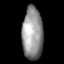
Tissue: lung
Cell type: Others
Senescence score: 0.159
Nuclear area (px): 1061
Mean DAPI intensity: 148.14